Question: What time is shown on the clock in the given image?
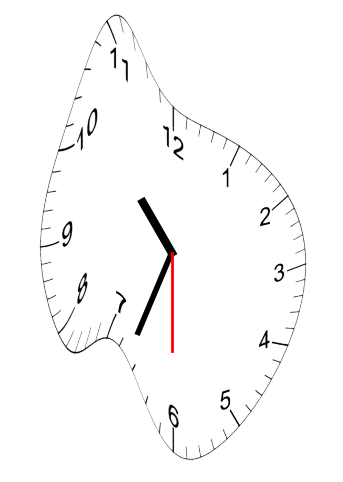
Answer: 10:33:30